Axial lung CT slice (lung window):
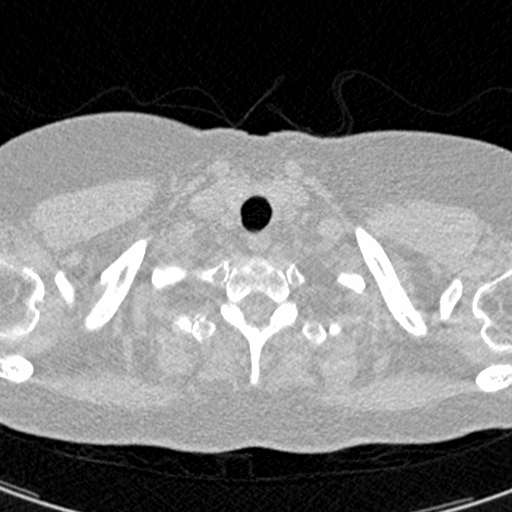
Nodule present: no